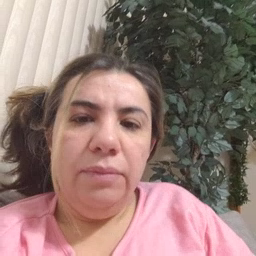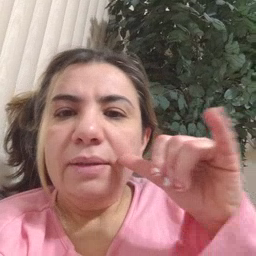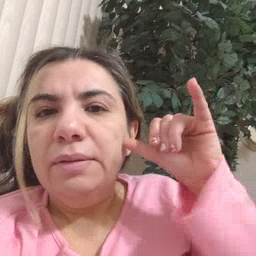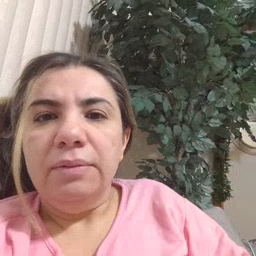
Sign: yesterday